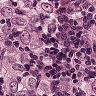
Metastatic tissue present: yes